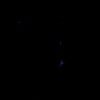
Label: space